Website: bh-photo
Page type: receipt
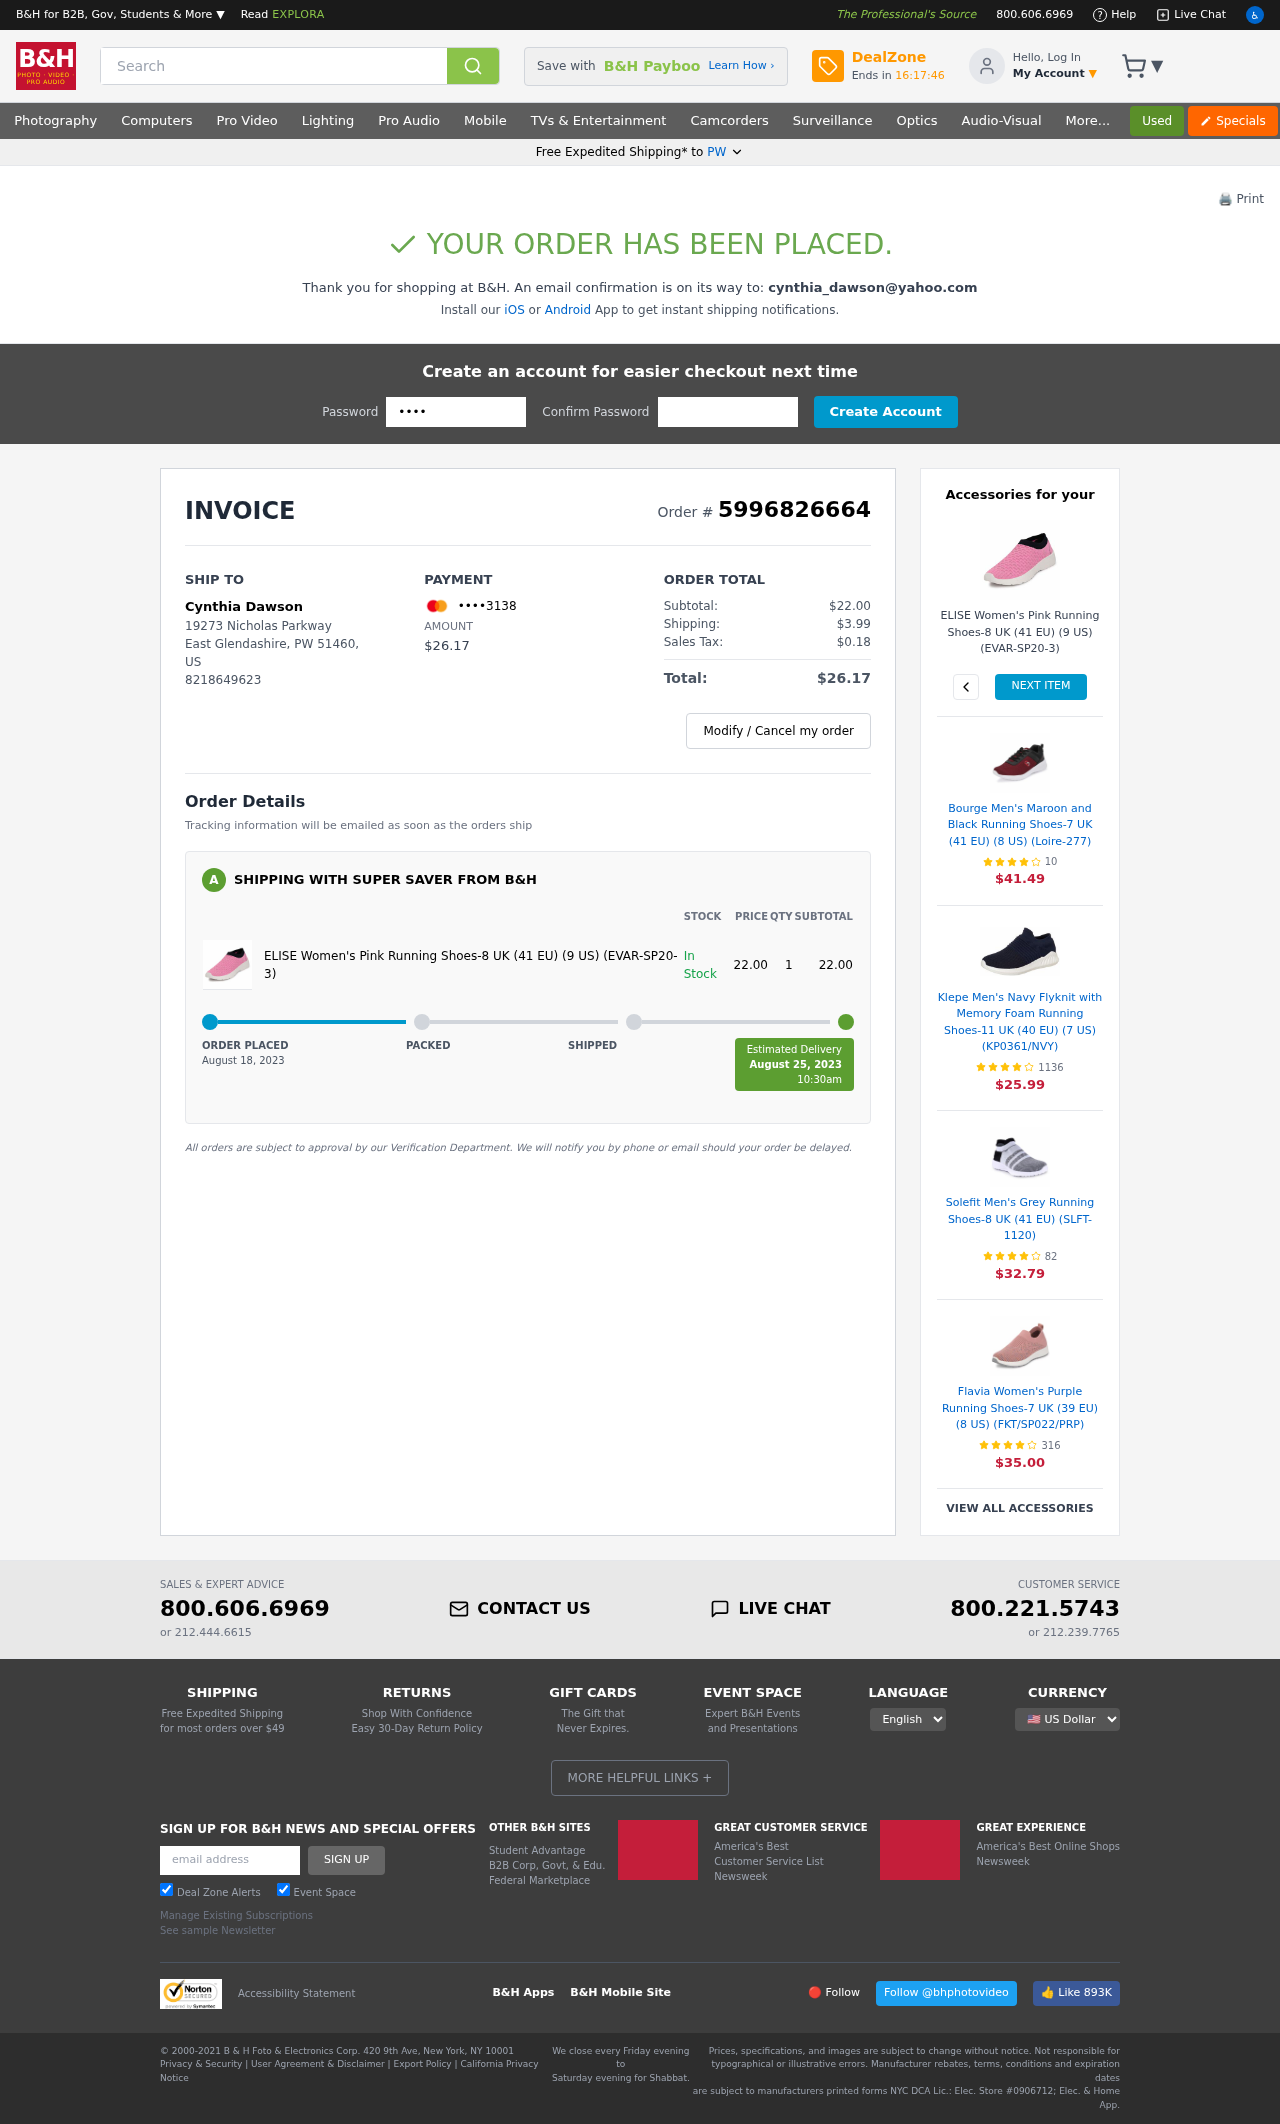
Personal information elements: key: PII_CARD_LAST4
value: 3138
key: PII_CITY
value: East Glendashire
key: PII_EMAIL
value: cynthia_dawson@yahoo.com
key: PII_FULLNAME
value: Cynthia Dawson
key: PII_PHONE
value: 8218649623
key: PII_POSTCODE
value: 51460
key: PII_STATE
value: PW
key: PII_STATE_ABBR
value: PW
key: PII_STREET
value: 19273 Nicholas Parkway
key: PII_COUNTRY_CODE
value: US
Product elements: key: PRODUCT1_NAME
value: ELISE Women's Pink Running Shoes-8 UK (41 EU) (9 US) (EVAR-SP20-3)
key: PRODUCT1_PRICE
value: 22
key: PRODUCT1_QUANTITY
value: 1
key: PRODUCT1_NAME2
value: ELISE Women's Pink Running Shoes-8 UK (41 EU) (9 US) (EVAR-SP20-3)
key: PRODUCT2_NAME
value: Bourge Men's Maroon and Black Running Shoes-7 UK (41 EU) (8 US) (Loire-277)
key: PRODUCT2_NUM_RATINGS
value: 10
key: PRODUCT2_PRICE
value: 41.49
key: PRODUCT3_NAME
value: Klepe Men's Navy Flyknit with Memory Foam Running Shoes-11 UK (40 EU) (7 US) (KP0361/NVY)
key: PRODUCT3_NUM_RATINGS
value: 1136
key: PRODUCT3_PRICE
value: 25.99
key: PRODUCT4_NAME
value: Solefit Men's Grey Running Shoes-8 UK (41 EU) (SLFT-1120)
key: PRODUCT4_NUM_RATINGS
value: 82
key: PRODUCT4_PRICE
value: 32.79
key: PRODUCT5_NAME
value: Flavia Women's Purple Running Shoes-7 UK (39 EU) (8 US) (FKT/SP022/PRP)
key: PRODUCT5_NUM_RATINGS
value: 316
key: PRODUCT5_PRICE
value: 35.00
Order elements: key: ORDER_ID
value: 5996826664
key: ORDER_TOTAL
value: $26.17
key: ORDER_SUBTOTAL
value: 22.00
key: ORDER_SUBTOTAL
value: $22.00
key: ORDER_SHIPPING_COST
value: $3.99
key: ORDER_TAX
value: $0.18
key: ORDER_DATE
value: August 18, 2023
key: ORDER_DELIVERY_DATE
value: August 25, 2023
Search elements: key: HEADER_SEARCH
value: Search